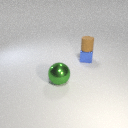
small brown rubber cylinder above small blue metal cube